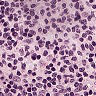
Metastatic tissue present: no